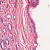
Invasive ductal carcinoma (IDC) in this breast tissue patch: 1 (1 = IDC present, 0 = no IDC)